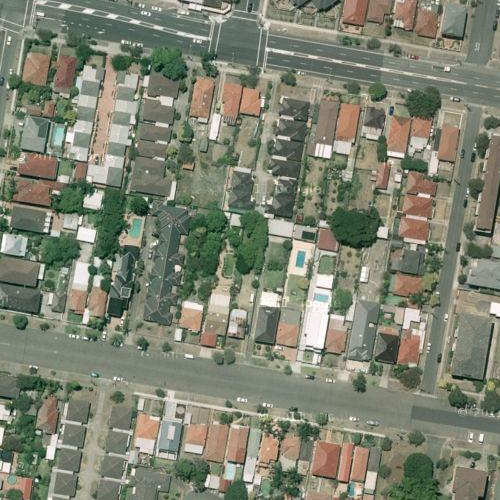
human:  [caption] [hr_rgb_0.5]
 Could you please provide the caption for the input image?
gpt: A residential area with many houses arranged in lines .

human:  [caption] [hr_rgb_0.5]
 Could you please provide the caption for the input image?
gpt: A residential area with lots of houses arranged in lines .

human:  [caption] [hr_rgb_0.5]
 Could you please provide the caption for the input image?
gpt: Lots of houses arranged in lines with some roads go through this area .

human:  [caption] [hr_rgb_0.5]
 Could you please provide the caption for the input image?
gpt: Many houses arranged in lines in the dense residential area .

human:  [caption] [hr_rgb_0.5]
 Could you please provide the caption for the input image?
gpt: Lots of houses arranged in lines with some roads go across this area .